Question: I am replacing the (HttpContext.Current.User) IPrincipal with a custom version so I can store more information login and the user. I have done this before using the FormsAuthtenticationTicket, but those other ways were based on the Memberhipship and SimpleMembership providers.
My question is, can i use the FormsAuthenticationTicket to store the cookie of my ICustomPrincipal with it interfering or breaking in OWIN Identity Pipline? I feel like would i be mixing apples and oranges.
example save:
'''
var user = userRepository.Users.Where(u => u.Email == viewModel.Email).First();
CustomPrincipalSerializeModel serializeModel = new CustomPrincipalSerializeModel();
serializeModel.UserId = user.Id;
serializeModel.FirstName = user.FirstName;
serializeModel.LastName = user.LastName;
JavaScriptSerializer serializer = new JavaScriptSerializer();
string userData = serializer.Serialize(serializeModel);
FormsAuthenticationTicket authTicket = new FormsAuthenticationTicket(
1,
viewModel.Email,
DateTime.Now,
DateTime.Now.AddMinutes(15),
false,
userData);
string encTicket = FormsAuthentication.Encrypt(authTicket);
HttpCookie faCookie = new HttpCookie(FormsAuthentication.FormsCookieName, encTicket);
Response.Cookies.Add(faCookie);
'''
example retrieve:
'''
protected void Application_PostAuthenticateRequest(Object sender, EventArgs e)
{
HttpCookie authCookie = Request.Cookies[FormsAuthentication.FormsCookieName];
if (authCookie != null)
{
FormsAuthenticationTicket authTicket = FormsAuthentication.Decrypt(authCookie.Value);
JavaScriptSerializer serializer = new JavaScriptSerializer();
CustomPrincipalSerializeModel serializeModel = serializer.Deserialize<CustomPrincipalSerializeModel>(authTicket.UserData);
CustomPrincipal newUser = new CustomPrincipal(authTicket.Name);
newUser.UserId = serializeModel.UserId;
newUser.FirstName = serializeModel.FirstName;
newUser.LastName = serializeModel.LastName;
HttpContext.Current.User = newUser;
}
}
'''
I have this for the creating the claim
'''
public ClaimsIdentity CreateIdentity(
LoginAttempt loginAttempt)
{
UserProfile userProfile = GetUserProfile(loginAttempt.UserName);
var applicationUser = FindById(userProfile.AspNetUserId);
ClaimsIdentity identity;
try
{
identity = UserManager.CreateIdentity(applicationUser, DefaultAuthenticationTypes.ApplicationCookie);
}
catch (Exception ex)
{
_log.Error(ex.Message, ex);
return null;
}
//UserManager.GetClaims()
identity.AddClaim(new Claim("LoginAttemptId", loginAttempt.LoginAttemptId.ToString(),ClaimValueTypes.String));
identity.AddClaim(new Claim("UserProfileId", loginAttempt.UserProfileId.ToString(), ClaimValueTypes.String));
identity.AddClaim(new Claim("SubscriptionType", userProfile.SubscriptionType, ClaimValueTypes.String));
IList<string> roles= UserManager.GetRoles(applicationUser.Id);
identity.AddClaim(new Claim(ClaimTypes.Role, roles.First()));
return identity;
}
'''
and this for extracting
'''
public static long GetLoginAttemptId(this IIdentity principal)
{
var claimsPrincipal = principal as ClaimsIdentity;
if (claimsPrincipal == null)
{
//throw new Exception("User is not logged in!");
return -1;
}
var nameClaim = claimsPrincipal.Claims.FirstOrDefault(c => c.Type == "LoginAttemptId");
if (nameClaim != null)
{
return Convert.ToInt64( nameClaim.Value);// as long;
}
return -1;
}
'''
These are the claims I am getting. I have logged off and logged back in.

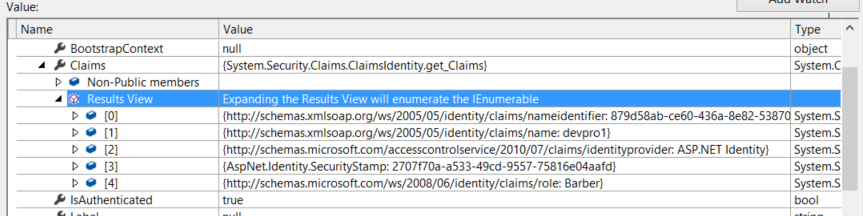
Answer: There are Claims that serve exactly the same purpose. Only new API is actually purposed this way.
Claims are a basically a 'Dictionary<String, String>' that is stored in auth-cookie and available through 'IPrincipal'. But you don't need to do 'ICustomPrincipal' because actual object that you get behind 'IPrincipal' is 'ClaimsPrincipal' and that has a list of claims.
You'd add extra information to Idnentity object just before the login:
'''
public async override Task CreateIdentityAsync(ApplicationUser applicationUser)
{
var identity = await base.CreateIdentityAsync(applicationUser, DefaultAuthenticationTypes.ApplicationCookie);
identity.AddClaim(new Claim("MyApp:FullName", applicationUser.FullName));
return identity;
}
'''
And then you'd be able to get this data out from IPrincipal via extension:
'''
public static String GetFullName(this IPrincipal principal)
{
var claimsPrincipal = principal as ClaimsPrincipal;
if (claimsPrincipal == null)
{
throw new Exception("User is not logged in!");
}
var nameClaim = principal.Claims.FirstOrDefault(c => c.Type == "MyApp:FullName");
if (nameClaim != null)
{
return nameClaim.Value;
}
return String.Empty;
}
'''
I have used this method successfully in a few projects already. See <URL> for more code samples.
Here is <URL>, though I discourage from using 'Thread.CurrentPrincipal' or 'ClaimsPrincipal.Current' in MVC application - you don't always get what you expect, especially when user is not logged in or on early stages of AppPool start up.